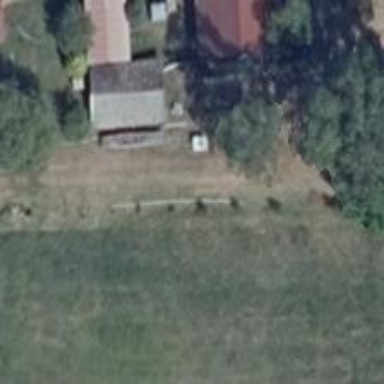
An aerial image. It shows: Driveway made of ground surface.